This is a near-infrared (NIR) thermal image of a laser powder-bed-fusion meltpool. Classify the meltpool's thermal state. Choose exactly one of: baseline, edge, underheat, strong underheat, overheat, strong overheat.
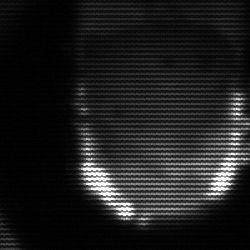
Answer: baseline